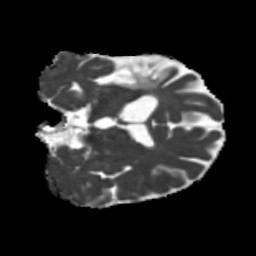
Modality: MD
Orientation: coronal
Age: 41
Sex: male
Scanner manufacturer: siemens
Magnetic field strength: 3 T
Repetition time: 5.25 s
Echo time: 0.08 s